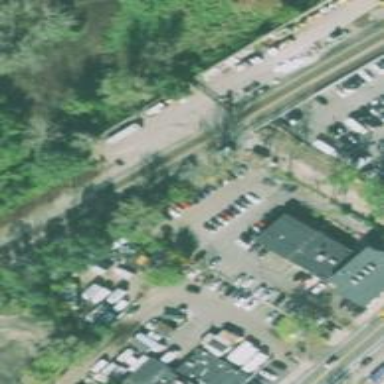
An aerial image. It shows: Railway level crossing.